Field crop: tomato
Growth stage: 1
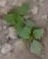
Species: solanum